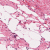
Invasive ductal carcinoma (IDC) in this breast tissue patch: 0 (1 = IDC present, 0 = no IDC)